Field crop: maize
Growth stage: 2
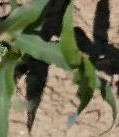
Species: maize